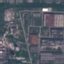
Land use / land cover: Industrial